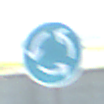
Verkehrszeichen: Kreisverkehr
Umgebung: Outdoor, Special
Tageszeit: MorningAfternoon
Wetter: Clear
Licht: Natural
Jahreszeit: NotSpecified
Kontrast: HighContrast